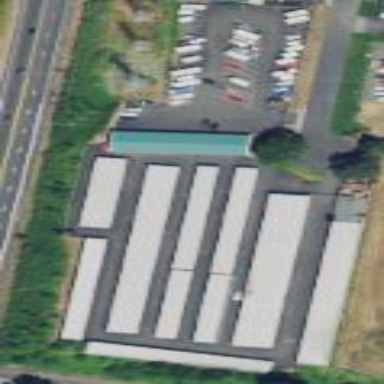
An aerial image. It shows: Commercial area with storage rental shop.